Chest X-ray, PA view. Patient: 32 years old, sex M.
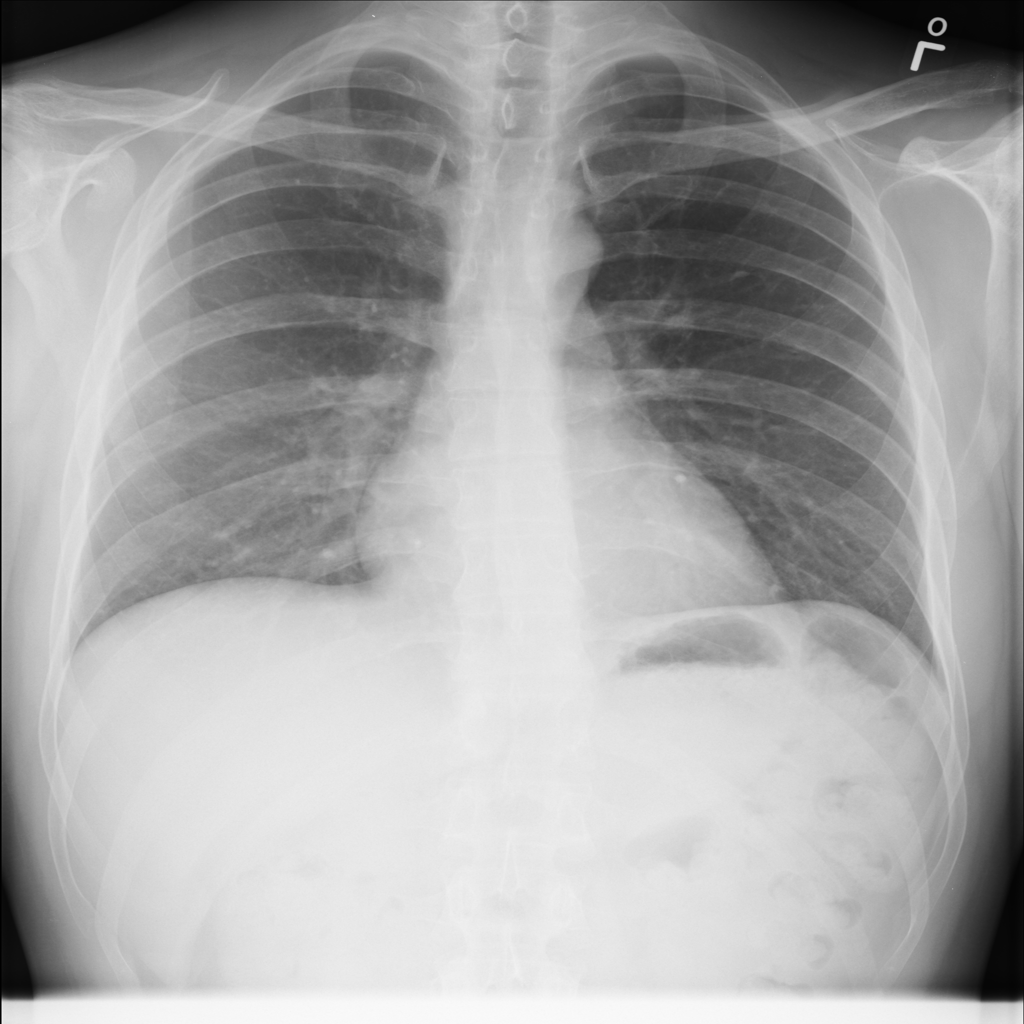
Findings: No Finding